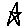
Label: star